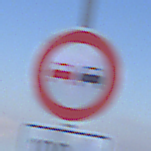
Verkehrszeichen: Ueberholverbot
Zusatzzeichen unten: Entfernungsangaben1
Umgebung: Outdoor, Nature
Tageszeit: MorningAfternoon
Wetter: PartlyCloudy
Licht: Natural
Jahreszeit: NotSpecified
Kontrast: HighContrast